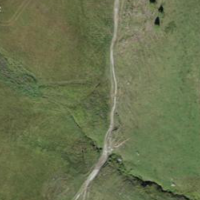
EUNIS habitat code: 23
Species observed at this site:
Parnassia palustris